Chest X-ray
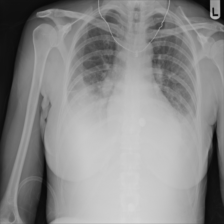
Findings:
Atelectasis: positive
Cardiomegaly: negative
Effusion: positive
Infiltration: negative
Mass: negative
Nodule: negative
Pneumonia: negative
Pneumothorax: negative
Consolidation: positive
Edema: negative
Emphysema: negative
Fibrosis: negative
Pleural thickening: negative
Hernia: negative